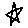
Label: star